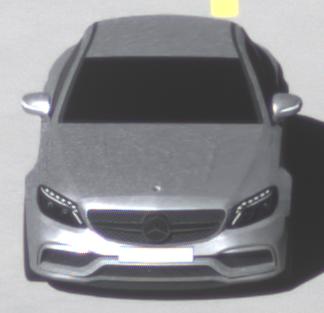
Make: Mercedes-Benz
Model: C 43 AMG
Detailed model: C-Class (205) AMG Limousine
Model produced from: 2016/10
Model produced until: 2018/04
Doors: 4
Color: white
Road condition: dry road
Daytime: morning or afternoon
Contrast: high contrast